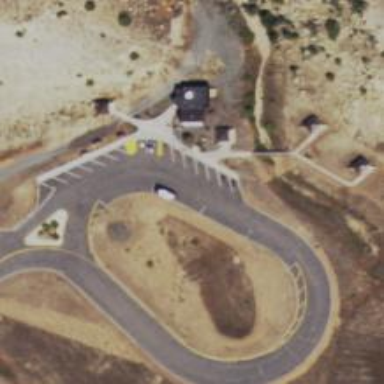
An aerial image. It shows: Rest area on the road.